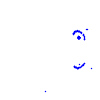
Particle: pion